Interaction volume radius: 5 \u00c5
Interaction volume height: 25 \u00c5
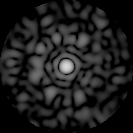
Disorder parameter: 0.8588